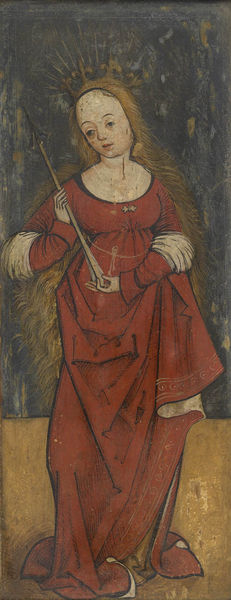
Titel: Heiliger Abt und Heiliger Onuphrius
Künstler: (um 1500) Schwäbisch
Standort: Karlsruhe
Institution: Staatliche Kunsthalle Karlsruhe
Schlagwörter: blau, dunkel, gemälde, hand, umhang, weiß, gelb, mädchen, ausschnitt, braun, brust, busen, ellbogen, finger, frau, haar, hintergrund, kleid, mund, nacht, nase, orange, blick, gürtel, rot, tuch, beige, malerei, muster, ornament, blond, wand, arm, augen, falten, gesicht, halten, lang, spitze, stehen, ärmel, hals, hände, portrait, porträt, öl, erde, boden, gewand, gold, haare, lange haare, mantel, adel, borte, brosche, dekoltee, frontal, gotik, krone, lippen, prinzessin, traurig, mähne, brüste, stab, kette, lanze, tapete, detail, wandmalerei, ganzfigurig, faden, nadel, faltenwurf, spange, strahlen, heiligenschein, nimbus, mittelalter, herrscherin, königin, heilige, speer, fresko, heilig, maria, madonna, pfeil, christentum, ikone, neigen, altdeutsch, schließe, demut, zepter, szepter, vertikal, rotes gewand, rotes kleid, sebastian, speerspitze, gewandt, strahlennimbus, schüsselfalten, christliche kunst, nordalpin, langes haar, vollfigur, geneigter kopf, hüftlang, faltem, mutter maria, 1450, heilige lanze, nympus, cranachesk, armschützer